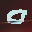
Label: 0